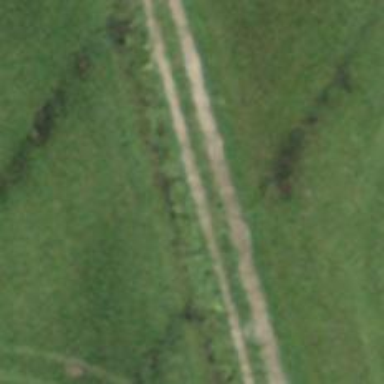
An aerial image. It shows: Path.